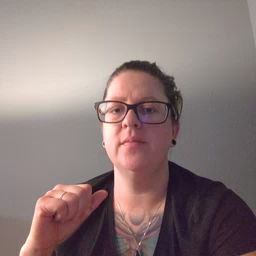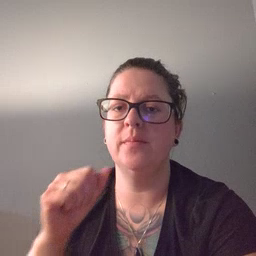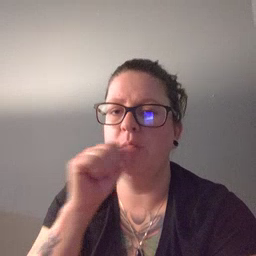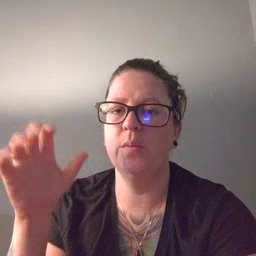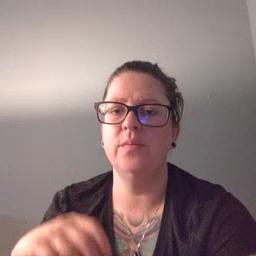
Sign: balloon